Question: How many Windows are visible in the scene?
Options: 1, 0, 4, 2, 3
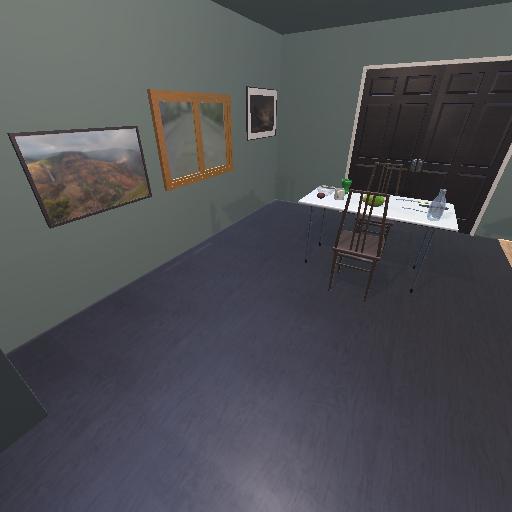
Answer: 1